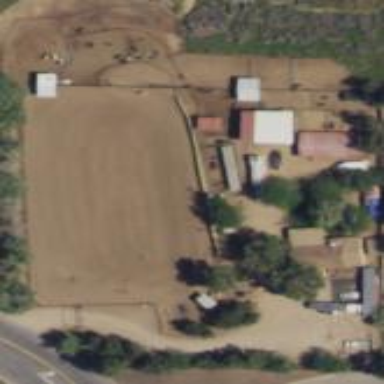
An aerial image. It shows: Farmyard area.